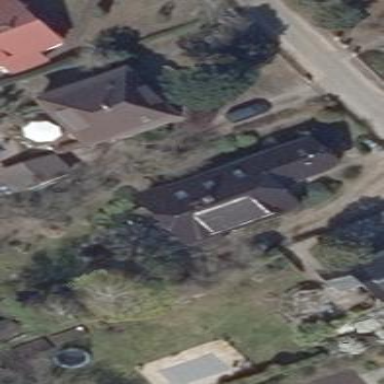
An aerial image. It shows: Detached building with half-hipped roof.